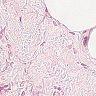
Metastatic tissue present: no